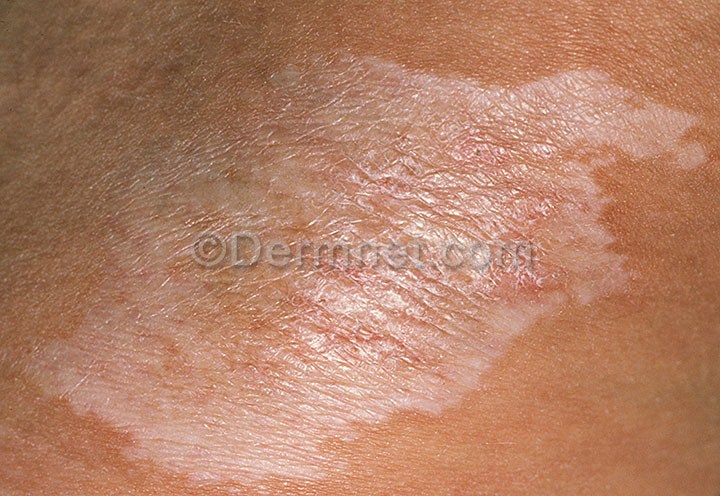
Disease: Psoriasis pictures Lichen Planus and related diseases